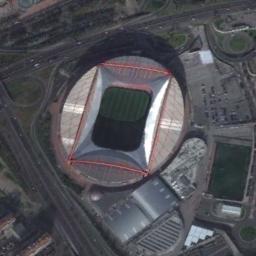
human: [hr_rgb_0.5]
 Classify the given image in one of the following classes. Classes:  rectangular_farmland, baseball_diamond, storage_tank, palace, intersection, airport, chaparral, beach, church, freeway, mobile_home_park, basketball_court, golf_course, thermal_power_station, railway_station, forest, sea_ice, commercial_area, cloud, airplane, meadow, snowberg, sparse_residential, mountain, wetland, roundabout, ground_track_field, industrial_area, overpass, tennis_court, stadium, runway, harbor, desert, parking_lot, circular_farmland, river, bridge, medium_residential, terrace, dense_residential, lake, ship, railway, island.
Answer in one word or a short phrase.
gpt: stadium